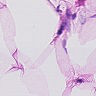
Metastatic tissue present: no